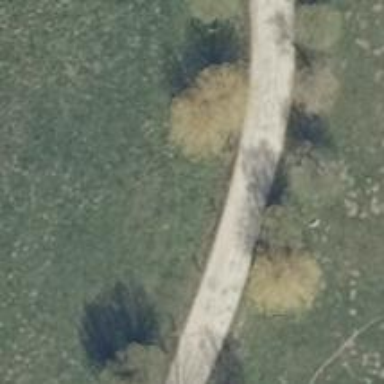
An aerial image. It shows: Service road with grade2 tracktype.